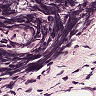
Metastatic tissue present: no